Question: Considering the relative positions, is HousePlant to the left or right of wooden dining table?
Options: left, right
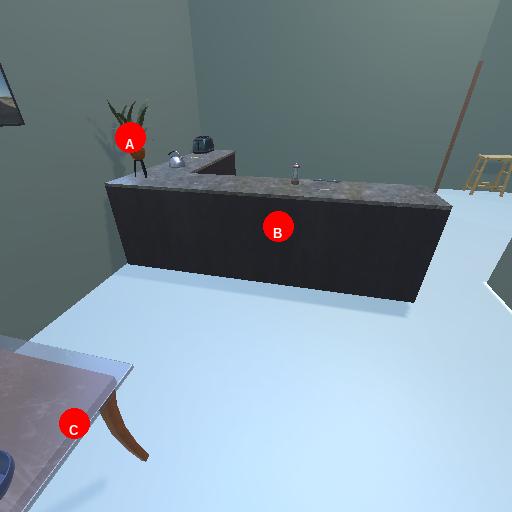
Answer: left